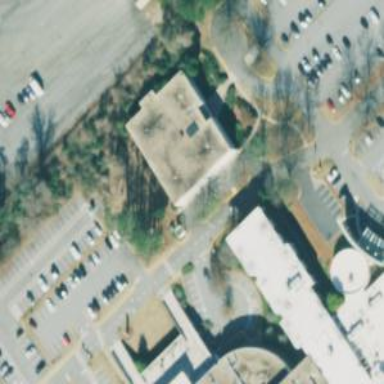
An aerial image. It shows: Office building.